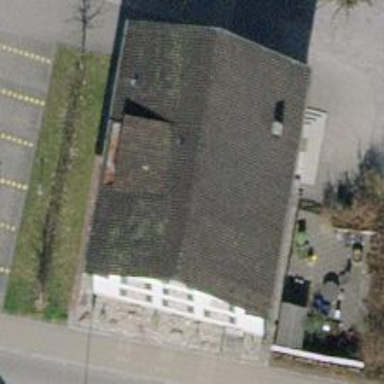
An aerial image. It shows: Kindergarten.